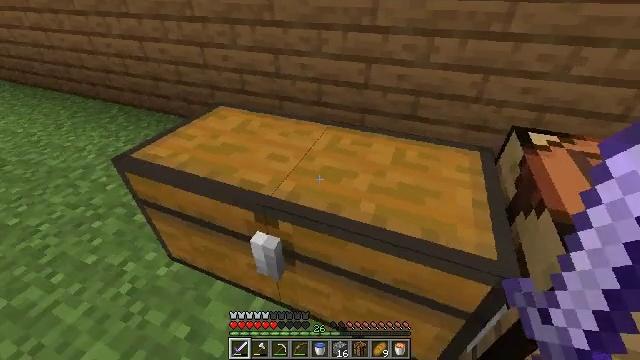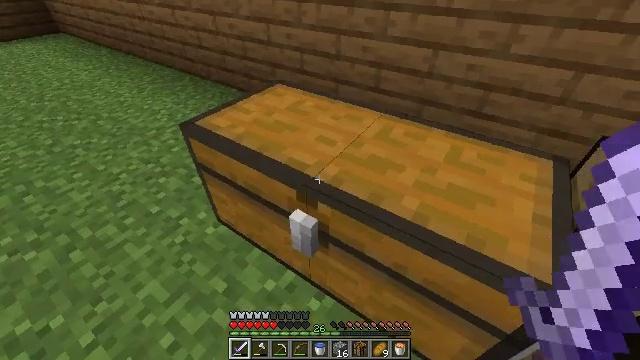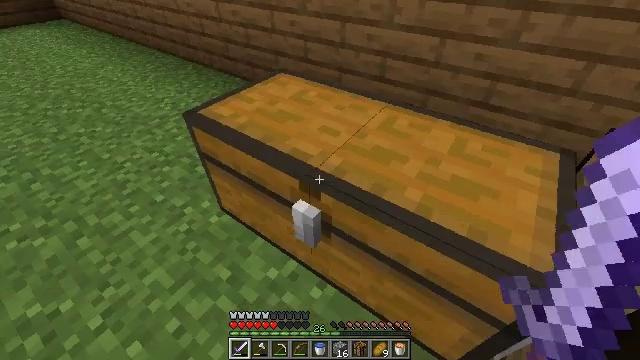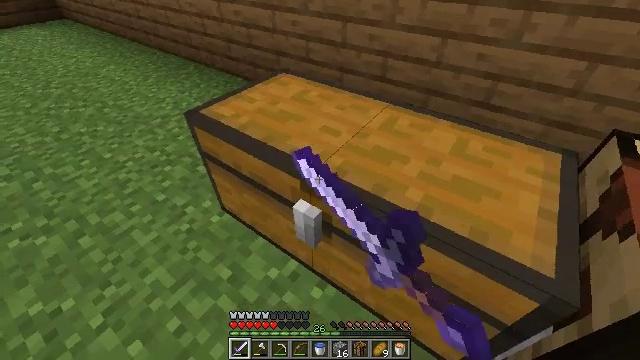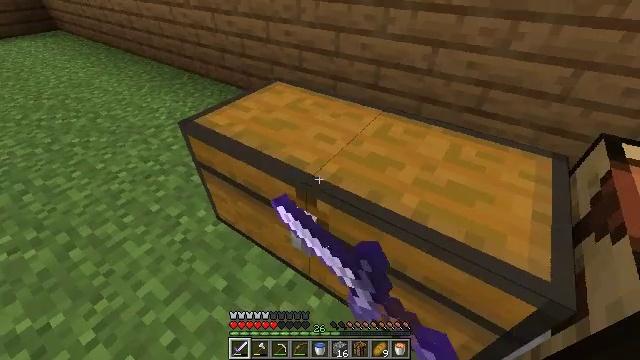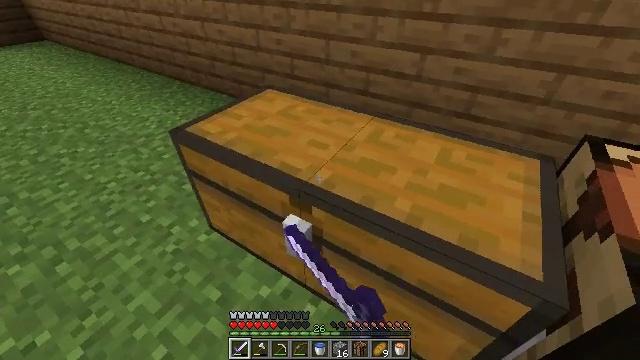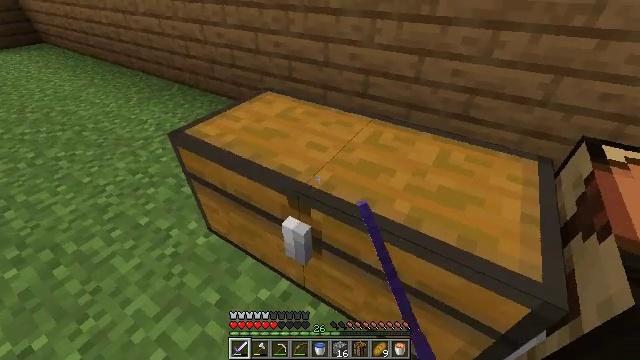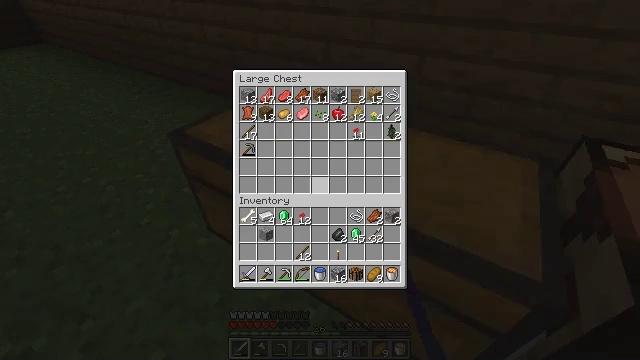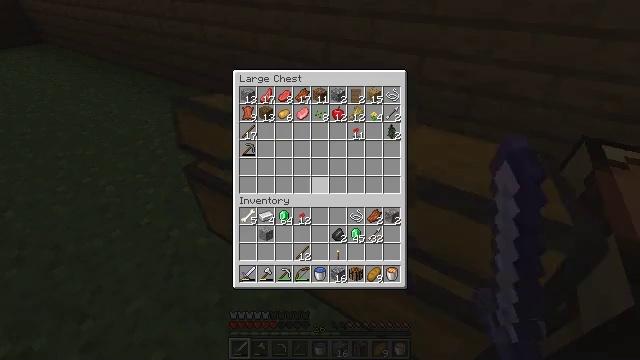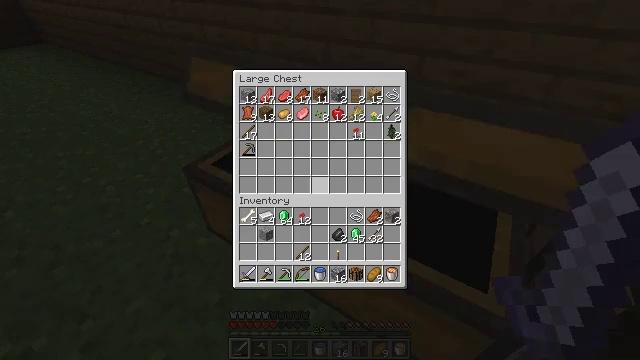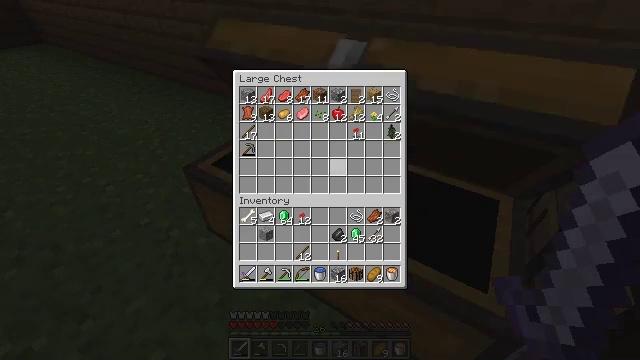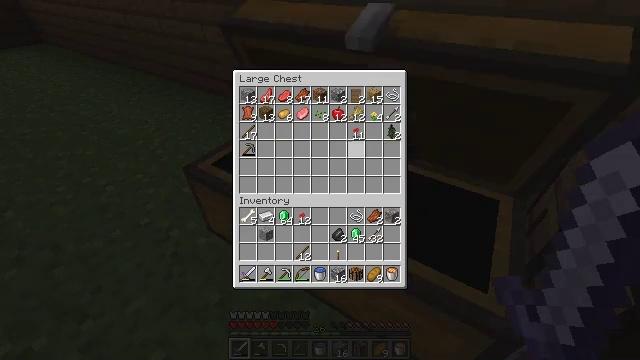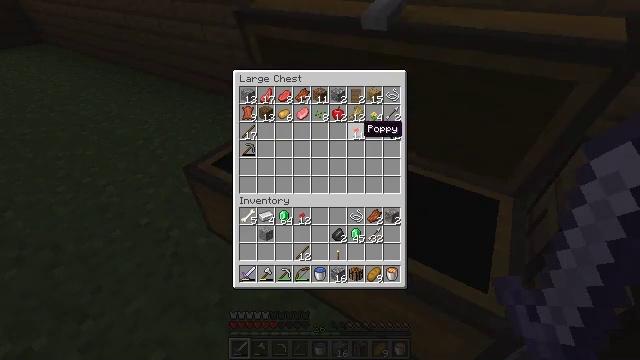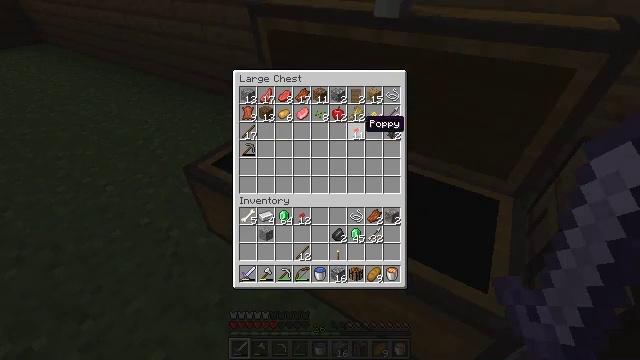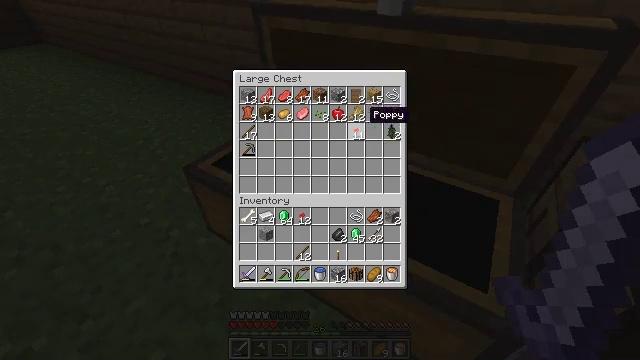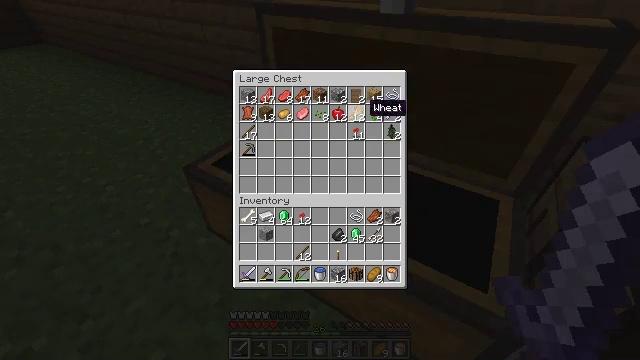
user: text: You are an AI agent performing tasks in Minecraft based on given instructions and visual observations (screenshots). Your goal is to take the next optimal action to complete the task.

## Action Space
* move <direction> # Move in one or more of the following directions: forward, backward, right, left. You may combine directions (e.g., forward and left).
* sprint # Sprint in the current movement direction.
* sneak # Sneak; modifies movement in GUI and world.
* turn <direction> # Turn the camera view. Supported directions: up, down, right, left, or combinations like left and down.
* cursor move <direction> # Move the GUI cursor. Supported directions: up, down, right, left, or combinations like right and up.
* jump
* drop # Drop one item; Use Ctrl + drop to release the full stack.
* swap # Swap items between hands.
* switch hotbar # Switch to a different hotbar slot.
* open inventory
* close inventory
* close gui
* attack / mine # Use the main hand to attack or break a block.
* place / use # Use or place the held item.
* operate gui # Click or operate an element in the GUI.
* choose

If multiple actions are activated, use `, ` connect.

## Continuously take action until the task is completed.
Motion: motion action
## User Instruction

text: Put the required items in the crafting grid to get a smithing table.
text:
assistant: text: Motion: turn left and down
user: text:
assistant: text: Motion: turn down, use / place
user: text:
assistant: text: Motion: use / place
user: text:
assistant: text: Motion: turn right and up, use / place
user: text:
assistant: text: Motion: turn right and up
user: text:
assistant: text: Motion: no_op
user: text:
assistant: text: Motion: no_op
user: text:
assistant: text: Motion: no_op
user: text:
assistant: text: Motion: no_op
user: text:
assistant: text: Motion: cursor move right and up
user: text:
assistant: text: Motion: cursor move up
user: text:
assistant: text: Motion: sneak, cursor move up
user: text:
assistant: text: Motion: sneak
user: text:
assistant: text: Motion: sneak, cursor move up
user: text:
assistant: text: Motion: sneak
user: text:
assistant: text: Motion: sneak, cursor move up
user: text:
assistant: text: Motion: sneak
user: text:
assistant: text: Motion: sneak
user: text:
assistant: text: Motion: sneak
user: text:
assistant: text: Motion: sneak, cursor move right and up
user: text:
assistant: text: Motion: sneak
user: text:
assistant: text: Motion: sneak
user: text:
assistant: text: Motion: sneak
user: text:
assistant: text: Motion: sneak
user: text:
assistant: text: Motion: sneak, operate gui
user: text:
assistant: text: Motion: sneak, operate gui
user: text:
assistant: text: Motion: sneak, operate gui
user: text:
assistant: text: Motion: sneak
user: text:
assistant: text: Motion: cursor move right and up, close inventory
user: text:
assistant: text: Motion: turn right, close inventory